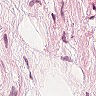
Metastatic tissue present: no